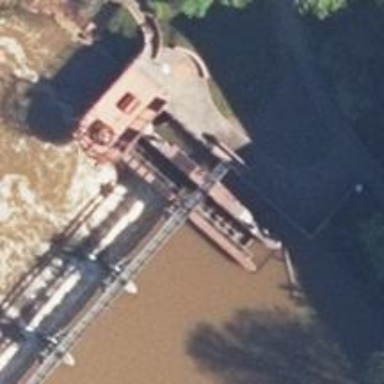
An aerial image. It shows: Fish pass along the waterway.